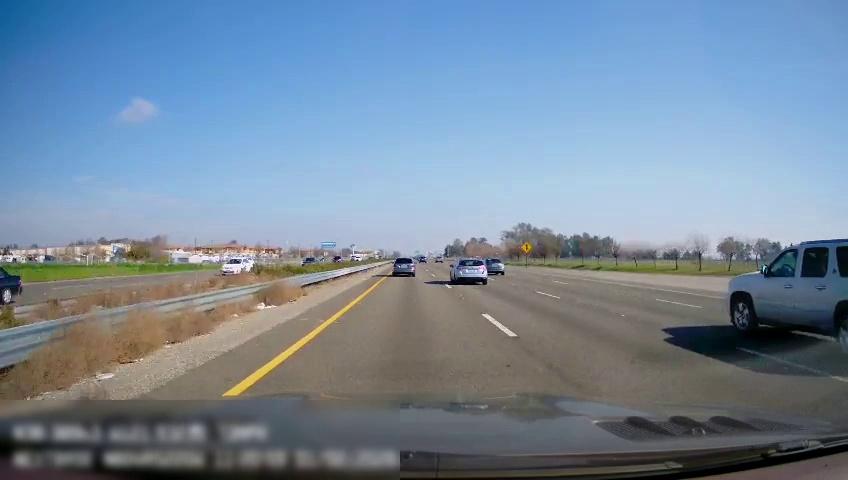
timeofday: Day
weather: Sunny
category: Drivable Space
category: Drivable Space
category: Vehicles | Car
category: Vehicles | SUV
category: Vehicles | Car
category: Vehicles | Car
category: Vehicles | Car
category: Vehicles | Car
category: Vehicles | Car
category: Vehicles | Car
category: Lanes | Current Lane
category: Lanes | Current Lane
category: Lanes | Alternate Lane
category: Lanes | Alternate Lane
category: Lanes | Alternate Lane
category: Lanes | Opposite Lane
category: Traffic | Signs